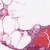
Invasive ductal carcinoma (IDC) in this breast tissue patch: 0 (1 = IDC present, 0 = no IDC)